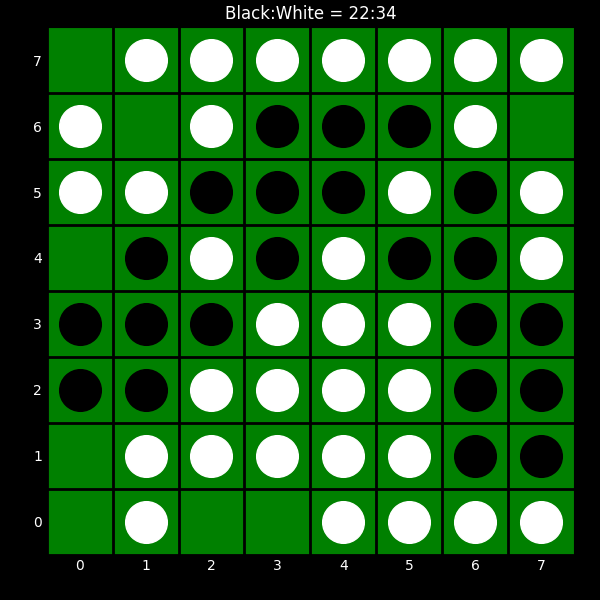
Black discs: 22
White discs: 34